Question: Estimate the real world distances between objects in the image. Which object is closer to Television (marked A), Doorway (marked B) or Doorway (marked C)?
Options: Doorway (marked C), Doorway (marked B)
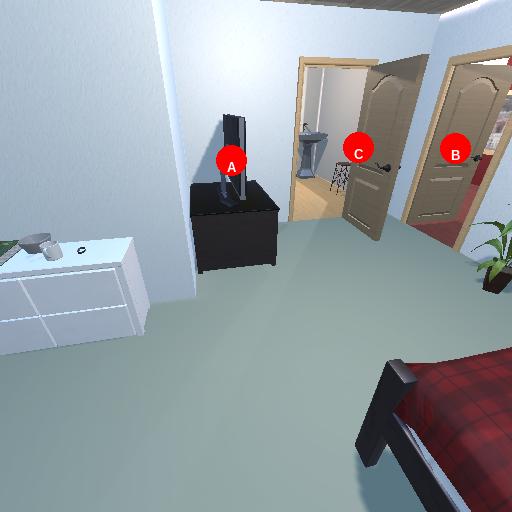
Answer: Doorway (marked C)